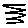
Label: zigzag